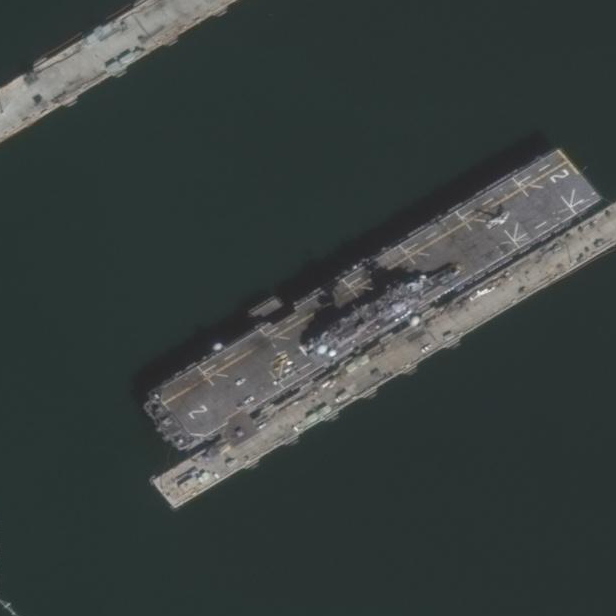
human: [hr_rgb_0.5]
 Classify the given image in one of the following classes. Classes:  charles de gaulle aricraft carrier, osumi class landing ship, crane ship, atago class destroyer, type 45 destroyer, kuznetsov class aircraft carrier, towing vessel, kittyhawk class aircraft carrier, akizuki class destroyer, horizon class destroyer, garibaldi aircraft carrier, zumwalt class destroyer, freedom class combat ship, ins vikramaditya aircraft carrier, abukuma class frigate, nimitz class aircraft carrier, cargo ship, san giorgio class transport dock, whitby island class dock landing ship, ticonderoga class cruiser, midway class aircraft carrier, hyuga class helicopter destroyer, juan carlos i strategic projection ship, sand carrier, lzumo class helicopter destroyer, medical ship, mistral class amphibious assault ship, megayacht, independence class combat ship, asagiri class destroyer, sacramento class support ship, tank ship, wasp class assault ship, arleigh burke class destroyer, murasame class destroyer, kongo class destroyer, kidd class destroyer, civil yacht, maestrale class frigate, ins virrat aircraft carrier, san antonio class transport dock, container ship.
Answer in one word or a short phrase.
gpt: Wasp class assault ship